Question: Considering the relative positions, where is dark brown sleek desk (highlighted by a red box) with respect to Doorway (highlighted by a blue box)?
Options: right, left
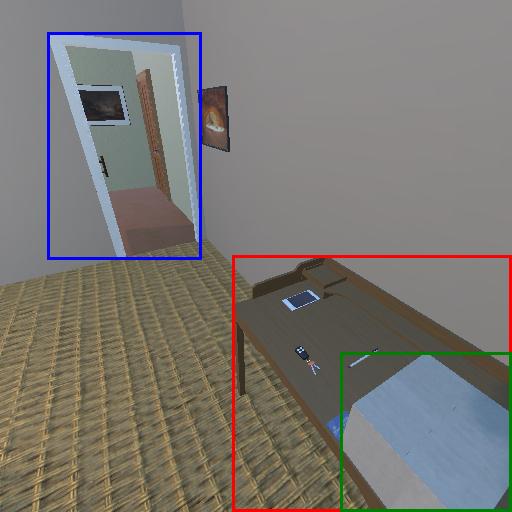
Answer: right